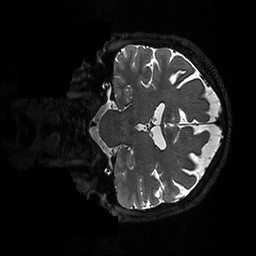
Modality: T2w
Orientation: coronal
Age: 56
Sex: female
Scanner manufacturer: ge
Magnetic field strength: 3 T
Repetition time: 3.202 s
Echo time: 0.06643 s